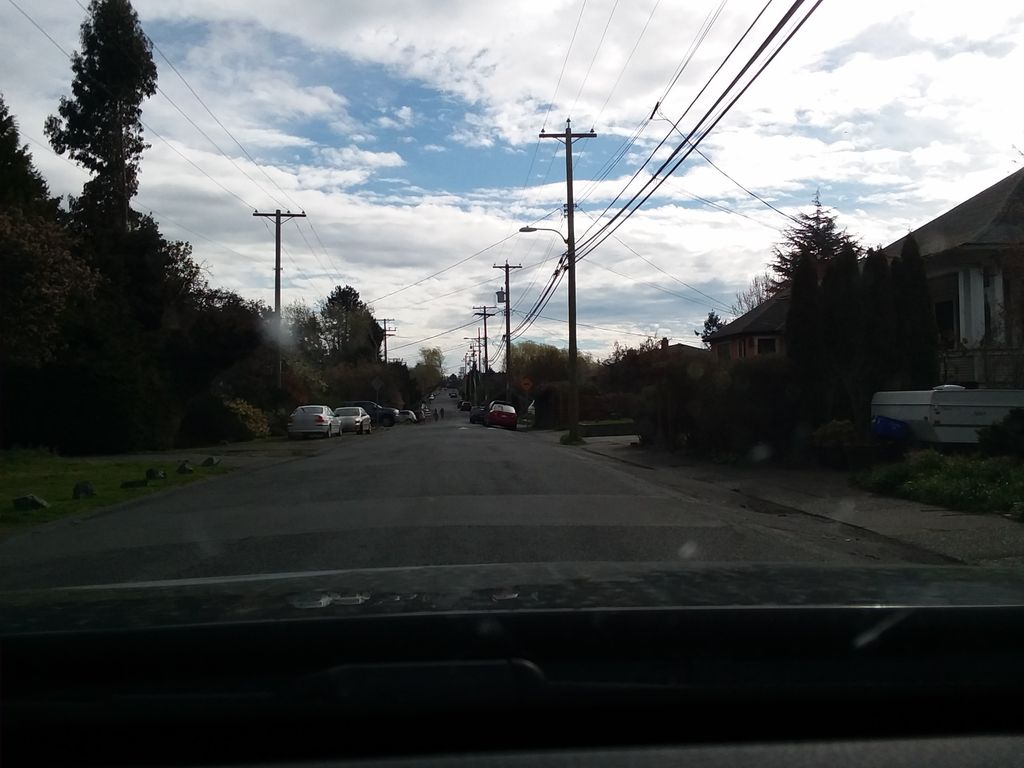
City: victoria